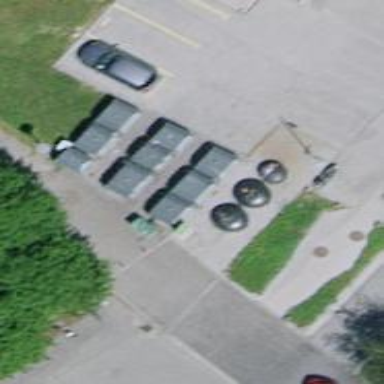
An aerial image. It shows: Recycling centre providing amenities for recycling.